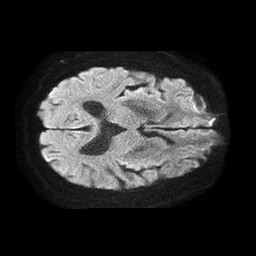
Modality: TRACE
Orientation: axial
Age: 64
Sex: male
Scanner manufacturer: philips
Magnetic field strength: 1.5 T
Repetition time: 4.6 s
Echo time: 0.08517 s